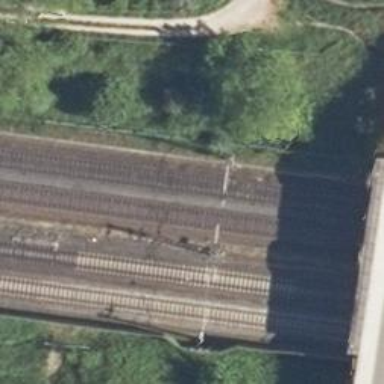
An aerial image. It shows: Milestone along the railway track with catenary mast.